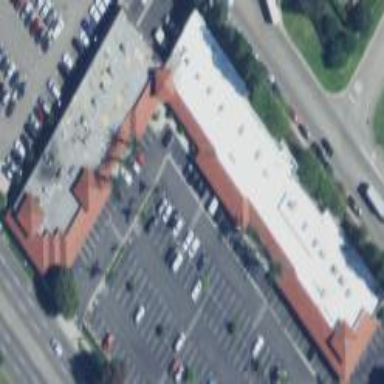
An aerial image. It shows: Retail building.